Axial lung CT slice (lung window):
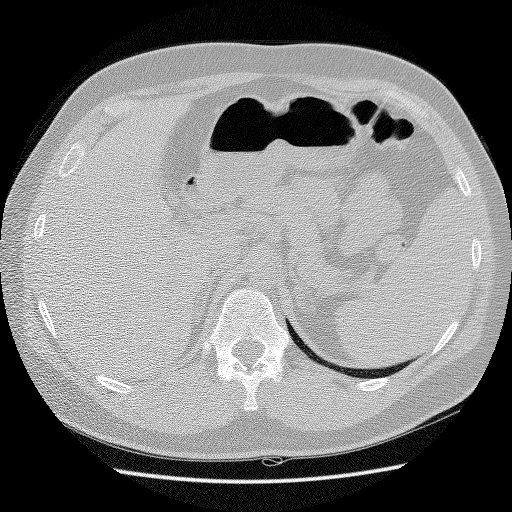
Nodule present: no